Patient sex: M
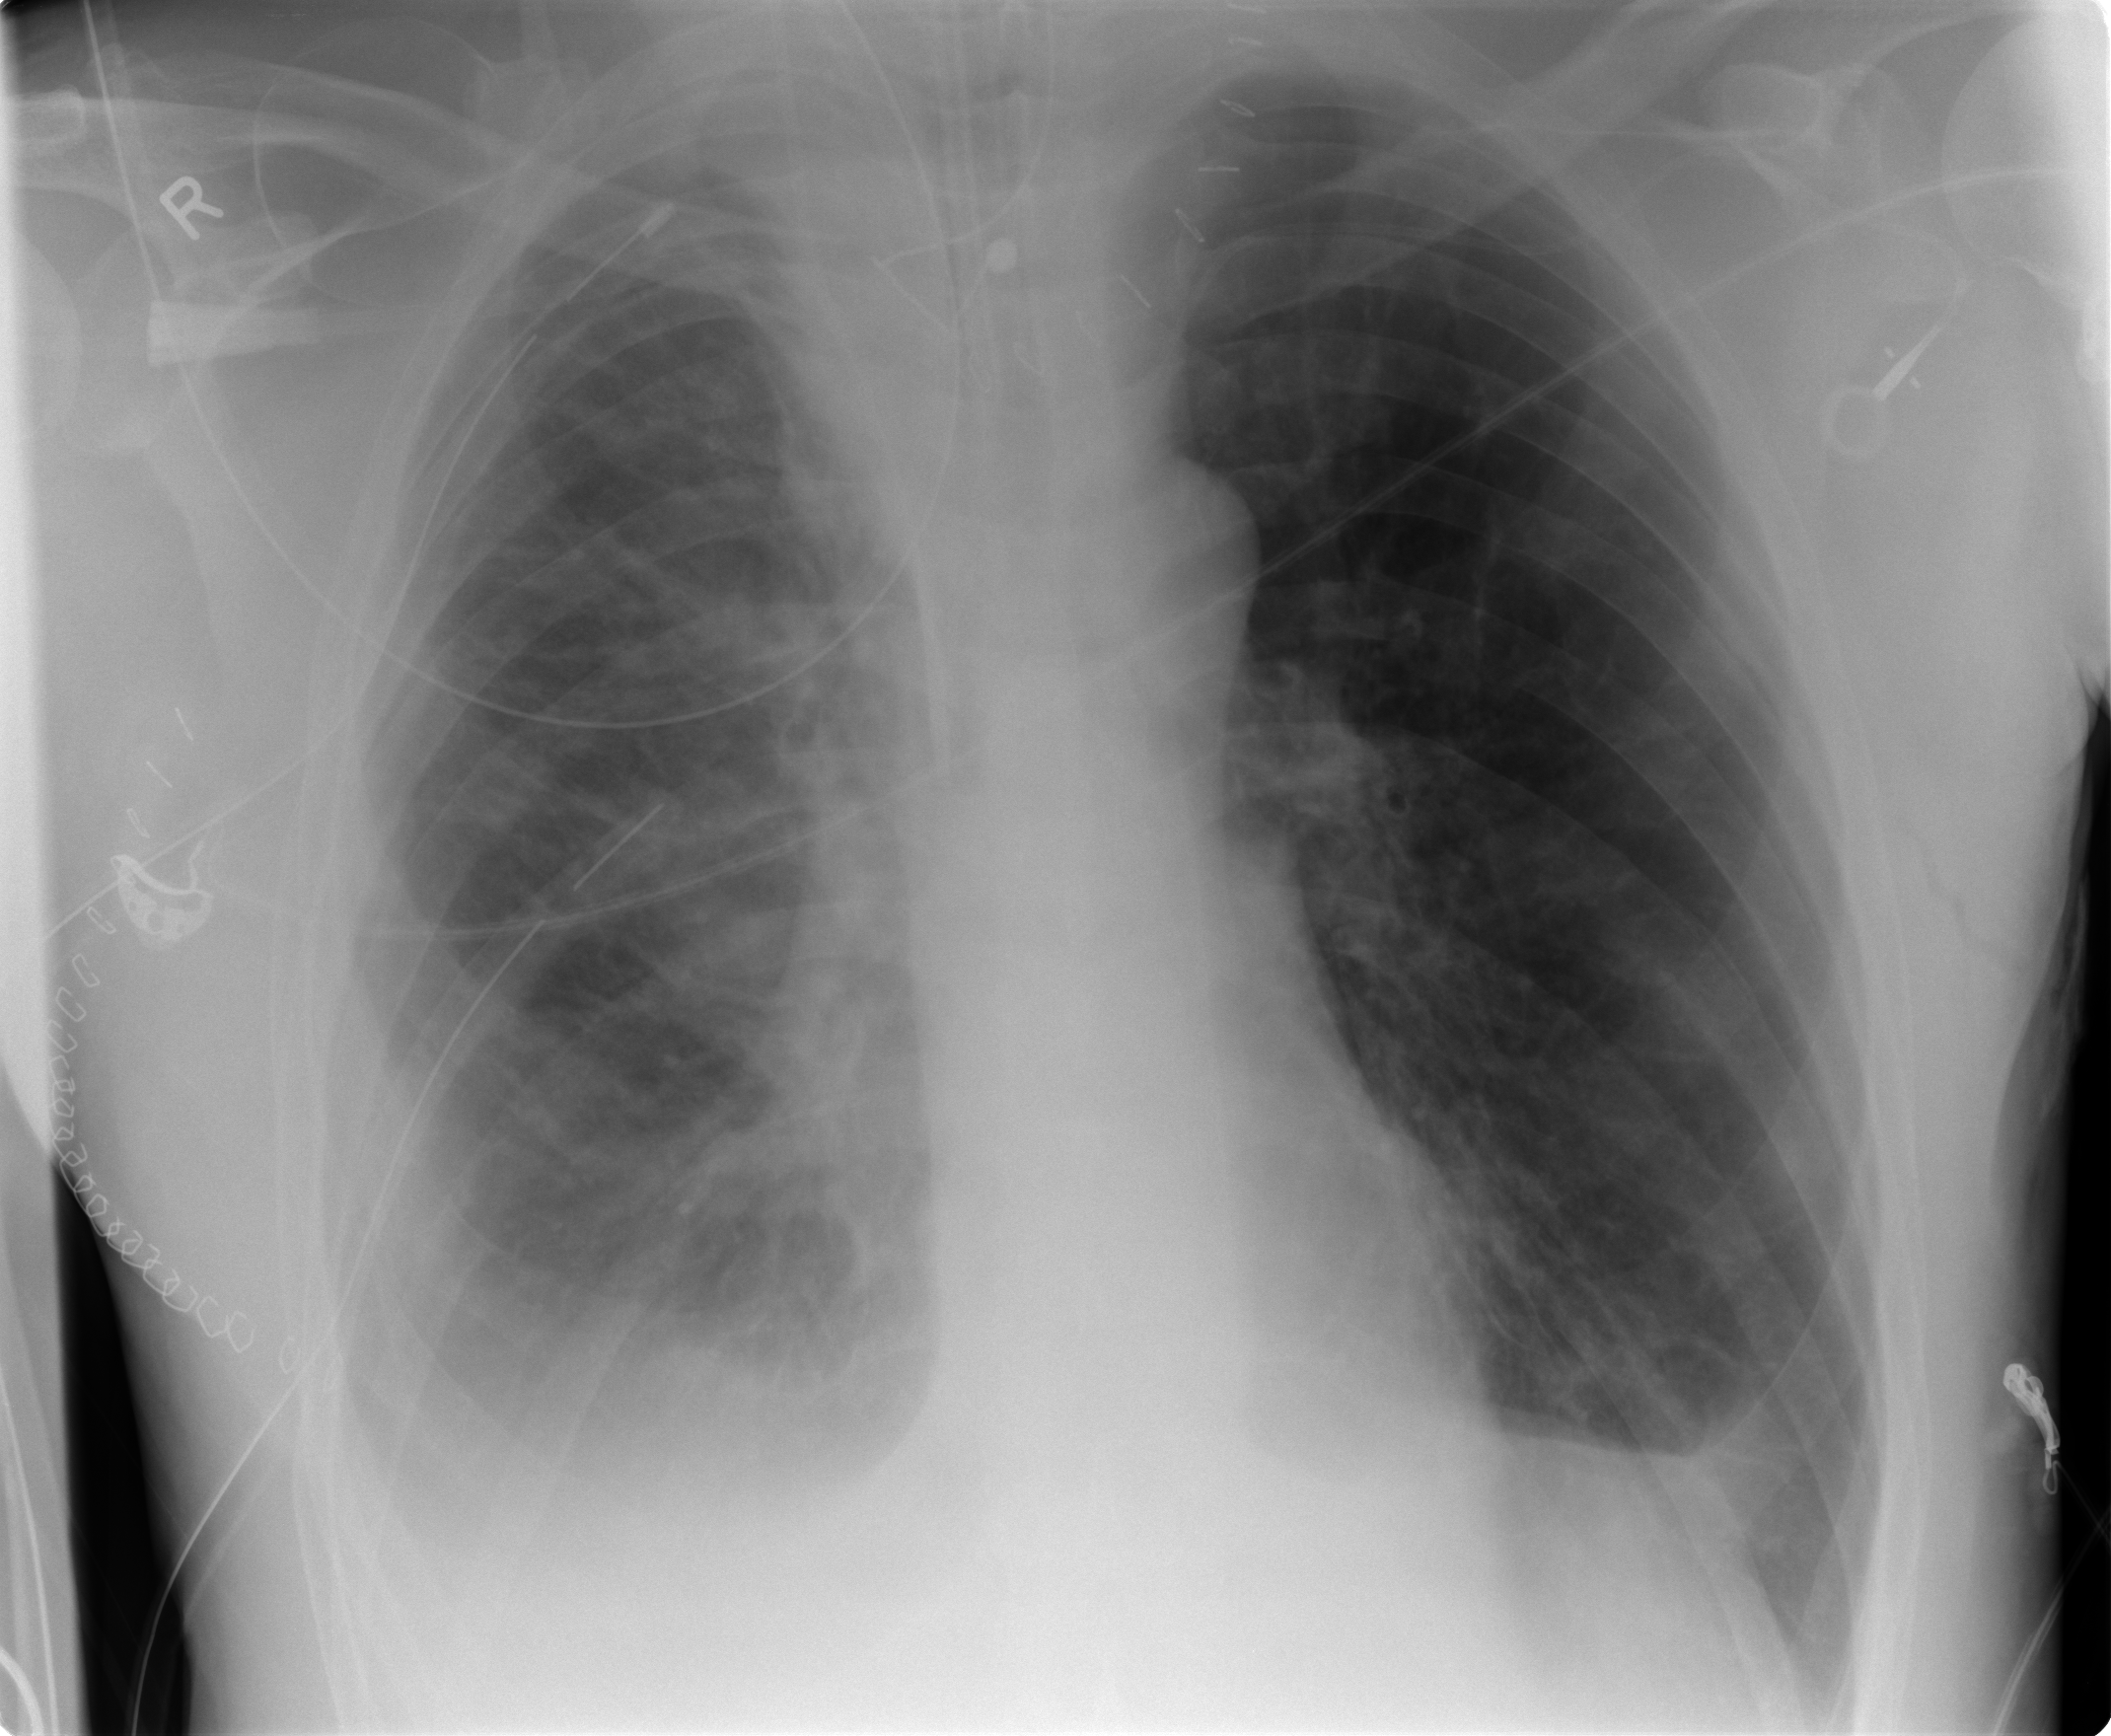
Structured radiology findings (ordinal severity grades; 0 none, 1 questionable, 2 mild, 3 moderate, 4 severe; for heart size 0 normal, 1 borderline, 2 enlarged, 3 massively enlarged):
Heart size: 0
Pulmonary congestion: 0
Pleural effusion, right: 2
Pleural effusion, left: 0
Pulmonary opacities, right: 3
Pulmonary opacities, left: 0
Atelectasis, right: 2
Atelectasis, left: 2